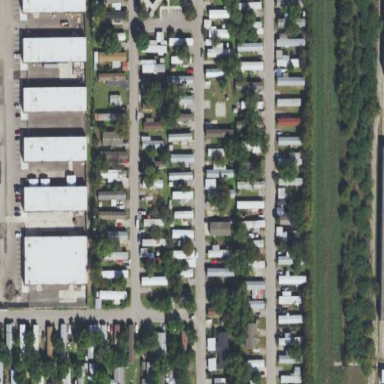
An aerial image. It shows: Residential area known as trailer park.